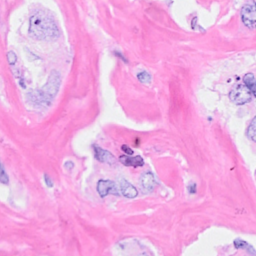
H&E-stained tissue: Breast